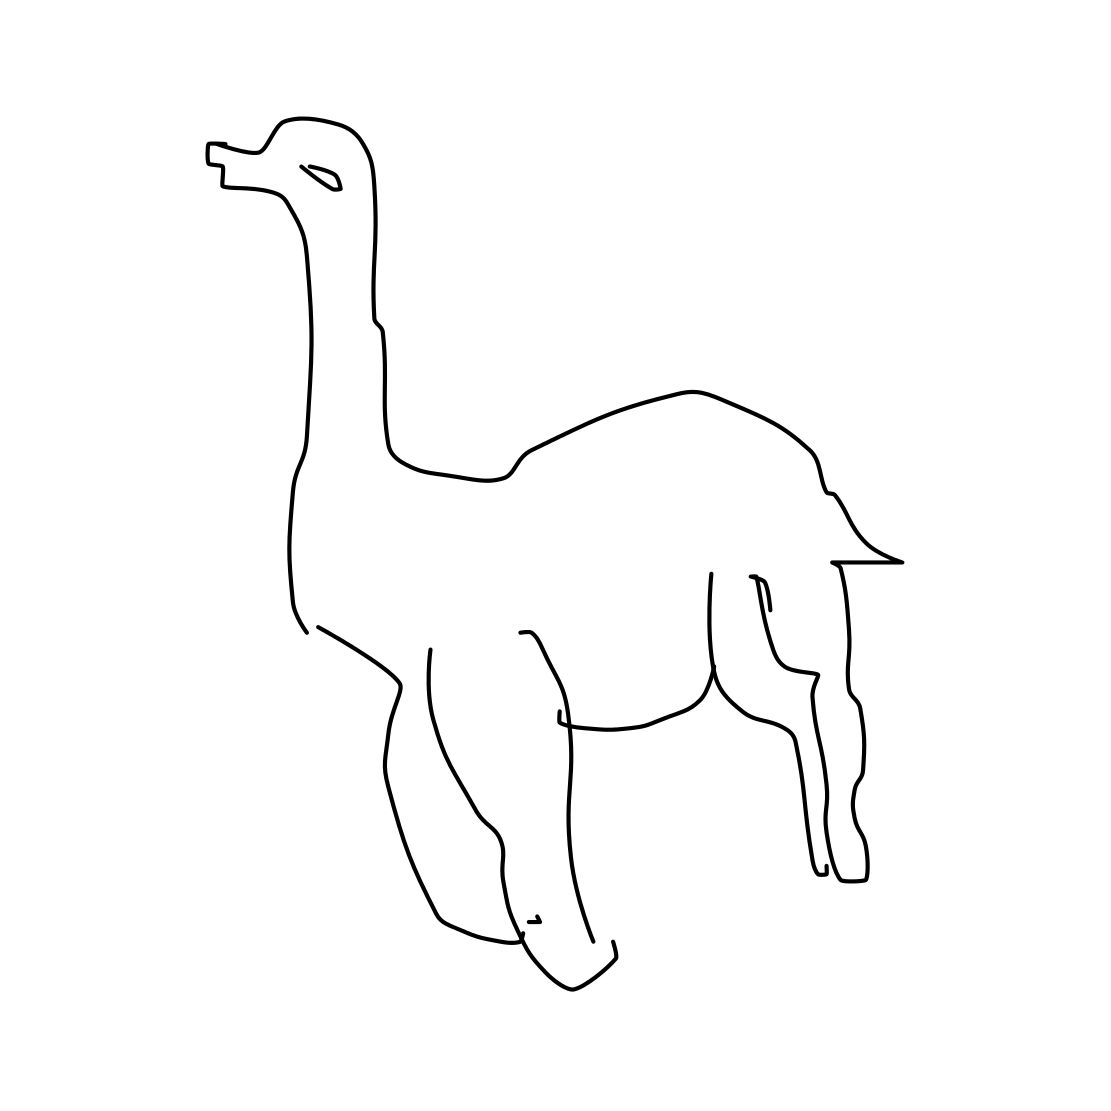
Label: camel